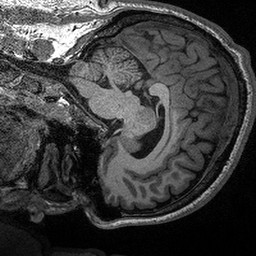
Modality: T1w
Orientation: sagittal
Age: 52
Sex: male
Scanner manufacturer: siemens
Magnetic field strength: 3 T
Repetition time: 2.3 s
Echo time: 0.00298 s